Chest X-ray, AP view. Patient: 72 years old, sex M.
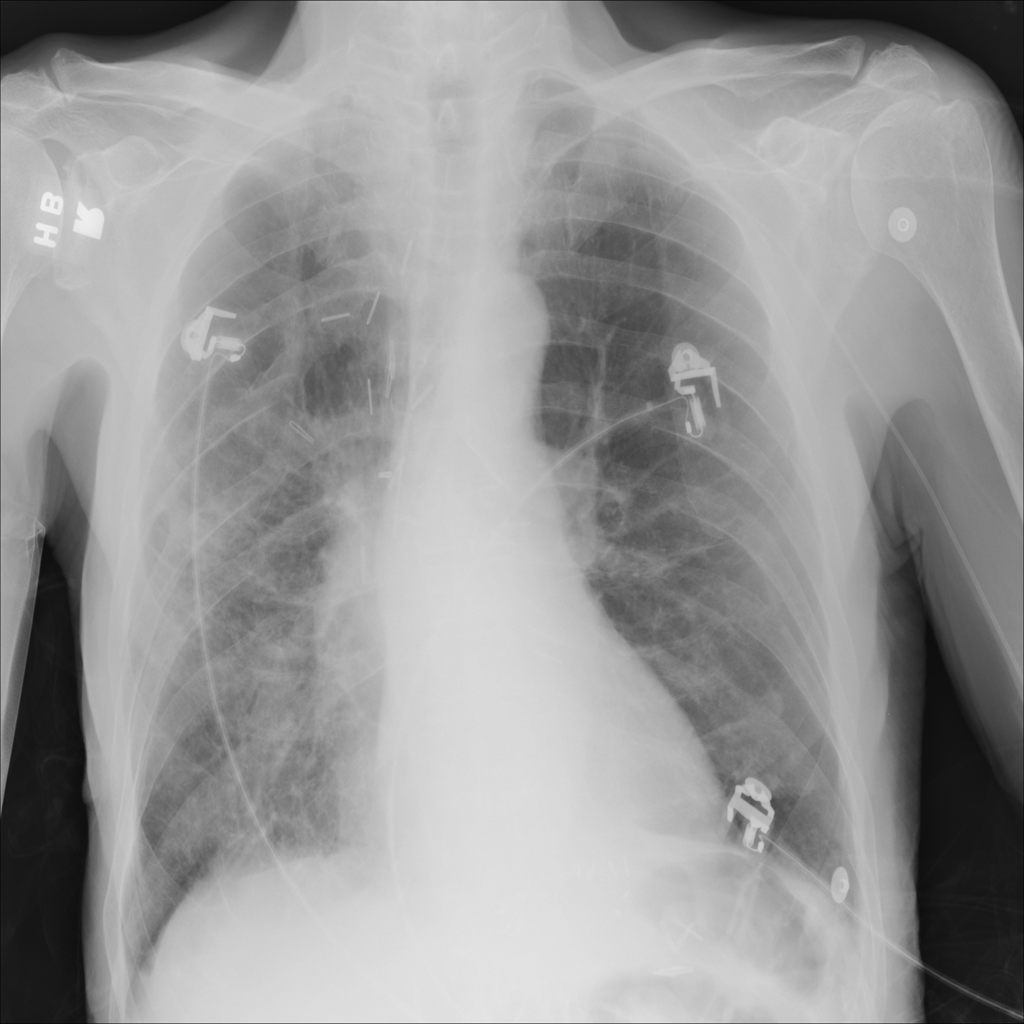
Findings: Infiltration